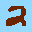
Label: 2